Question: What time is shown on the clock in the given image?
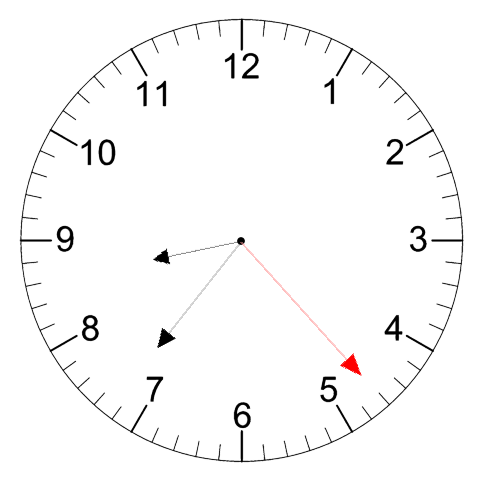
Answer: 08:36:23